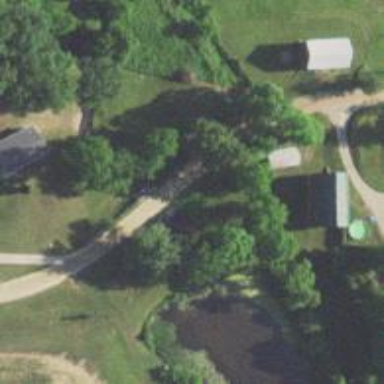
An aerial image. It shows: Culvert tunnel.